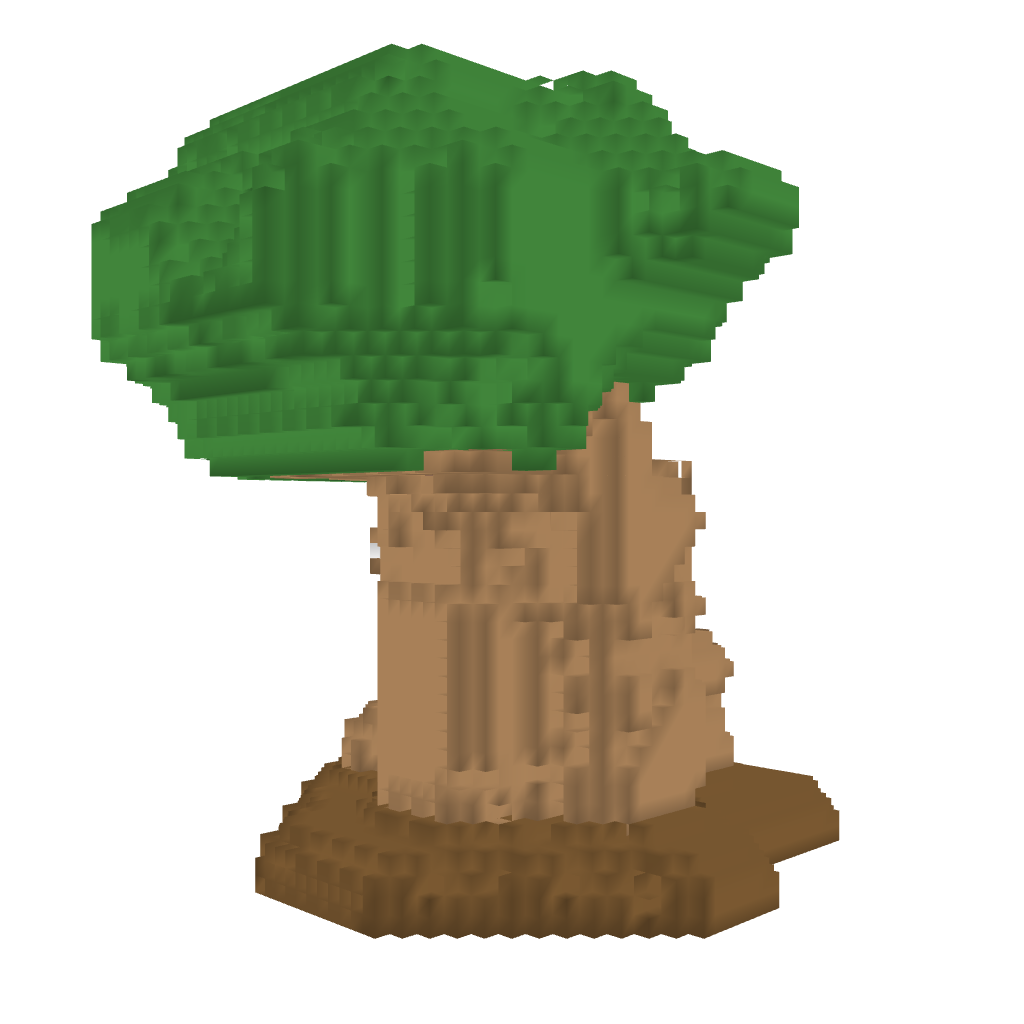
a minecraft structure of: Treehouse good quality